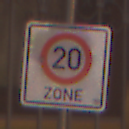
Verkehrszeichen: BeginnZone20
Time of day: MorningAfternoon
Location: Outdoor (Urban)
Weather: Clear
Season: NotSpecified
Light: Natural